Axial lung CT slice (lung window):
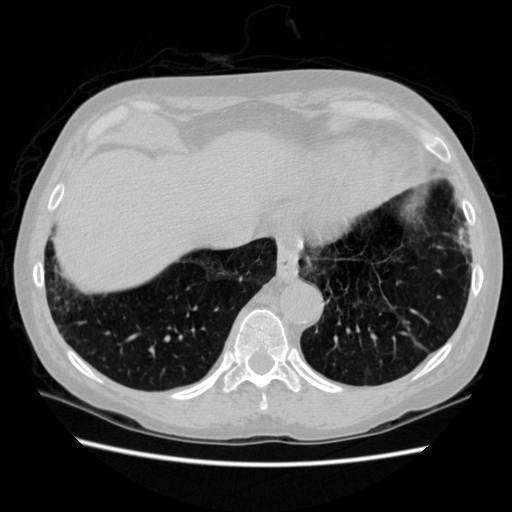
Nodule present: no